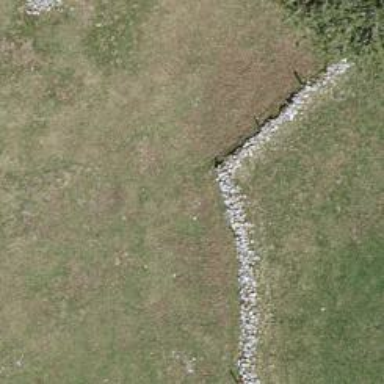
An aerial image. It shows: Wall is shown in the image.